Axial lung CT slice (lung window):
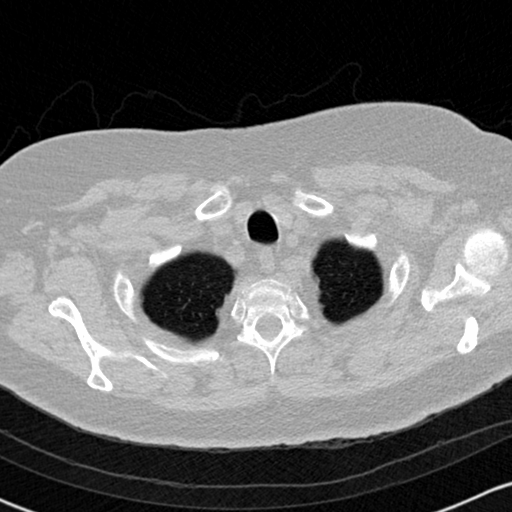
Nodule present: no